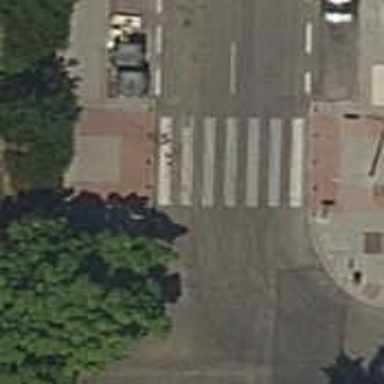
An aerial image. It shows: Zebra crossing on the road.